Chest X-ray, PA view. Patient: 47 years old, sex M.
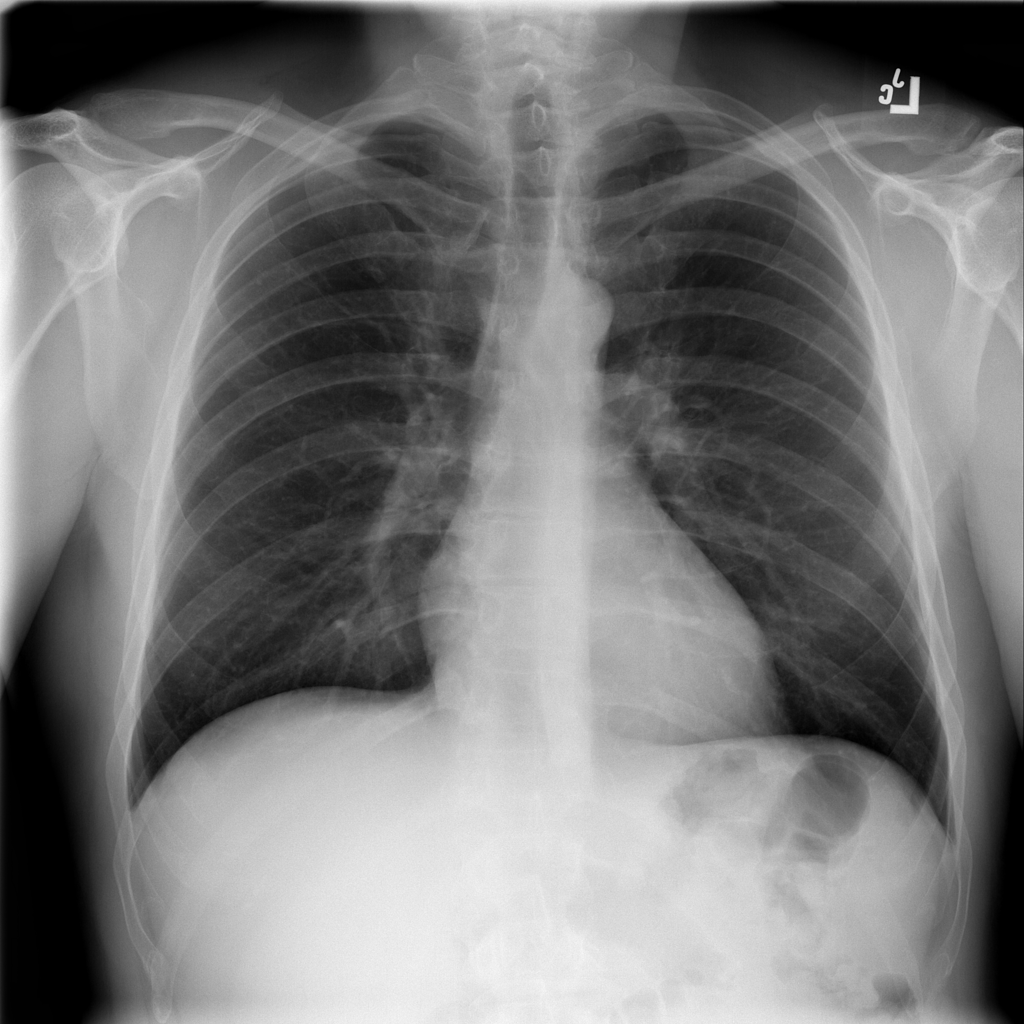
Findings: No Finding